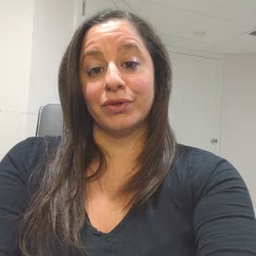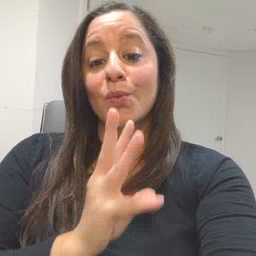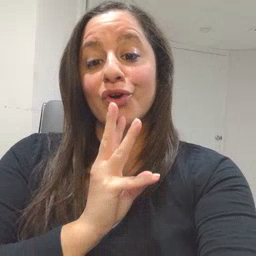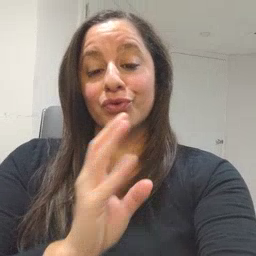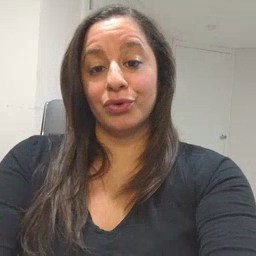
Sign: water